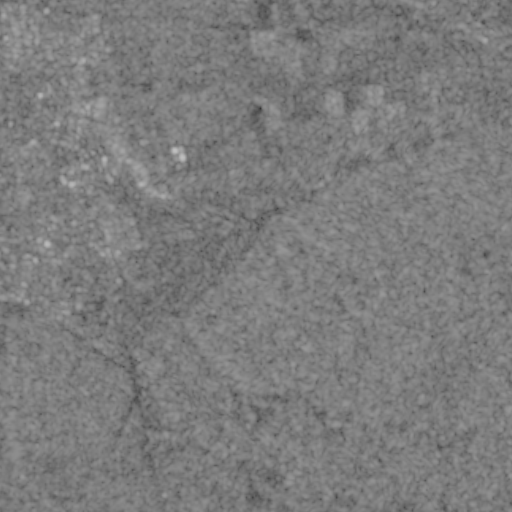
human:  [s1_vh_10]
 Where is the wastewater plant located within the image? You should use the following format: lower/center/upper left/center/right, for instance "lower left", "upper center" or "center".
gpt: The wastewater plant is located in the center of the image.
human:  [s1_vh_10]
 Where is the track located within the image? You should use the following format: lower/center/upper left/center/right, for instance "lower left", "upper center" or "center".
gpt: There is no track in the image.

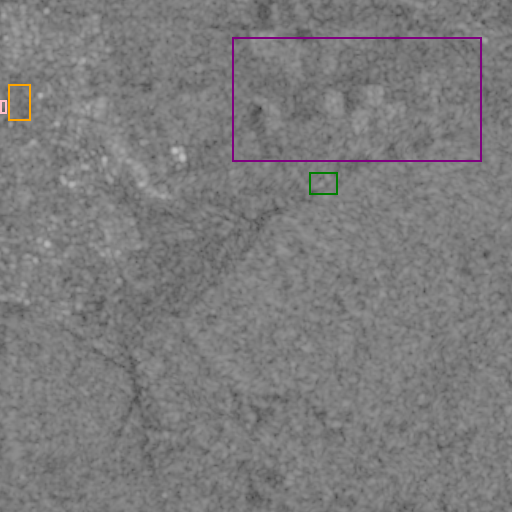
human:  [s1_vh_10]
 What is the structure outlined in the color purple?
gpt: The structure outlined in purple is a crop field.
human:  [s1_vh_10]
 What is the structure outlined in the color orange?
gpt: The structure outlined in orange is a park.
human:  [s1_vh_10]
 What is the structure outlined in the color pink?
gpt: The structure outlined in pink is a parking lot.
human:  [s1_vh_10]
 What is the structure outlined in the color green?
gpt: The structure outlined in green is a wastewater plant.
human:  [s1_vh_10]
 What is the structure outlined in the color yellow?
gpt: There is no yellow outline.